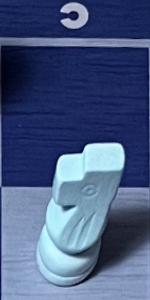
Label: Knight_White